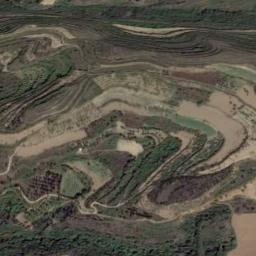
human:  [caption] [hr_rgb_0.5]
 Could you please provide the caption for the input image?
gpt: There is a path between the terraces leading to a building .

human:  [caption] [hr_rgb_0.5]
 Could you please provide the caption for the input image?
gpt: Many green plants are on the terrace .

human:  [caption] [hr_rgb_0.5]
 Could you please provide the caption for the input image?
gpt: The bare and green terrace is next to some trees .

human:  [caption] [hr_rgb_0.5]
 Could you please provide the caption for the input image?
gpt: A large layer of brown and green mixed terraces with several winding narrow paths .

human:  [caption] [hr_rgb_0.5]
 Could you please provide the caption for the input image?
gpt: There are green meadows beside the terraces .